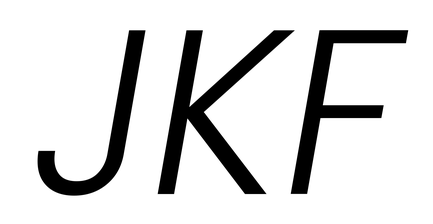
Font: Poppins-LightItalic